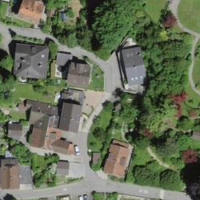
EUNIS habitat code: 54
Species observed at this site:
Vicia sepium
Osmia cornuta